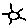
Label: sun